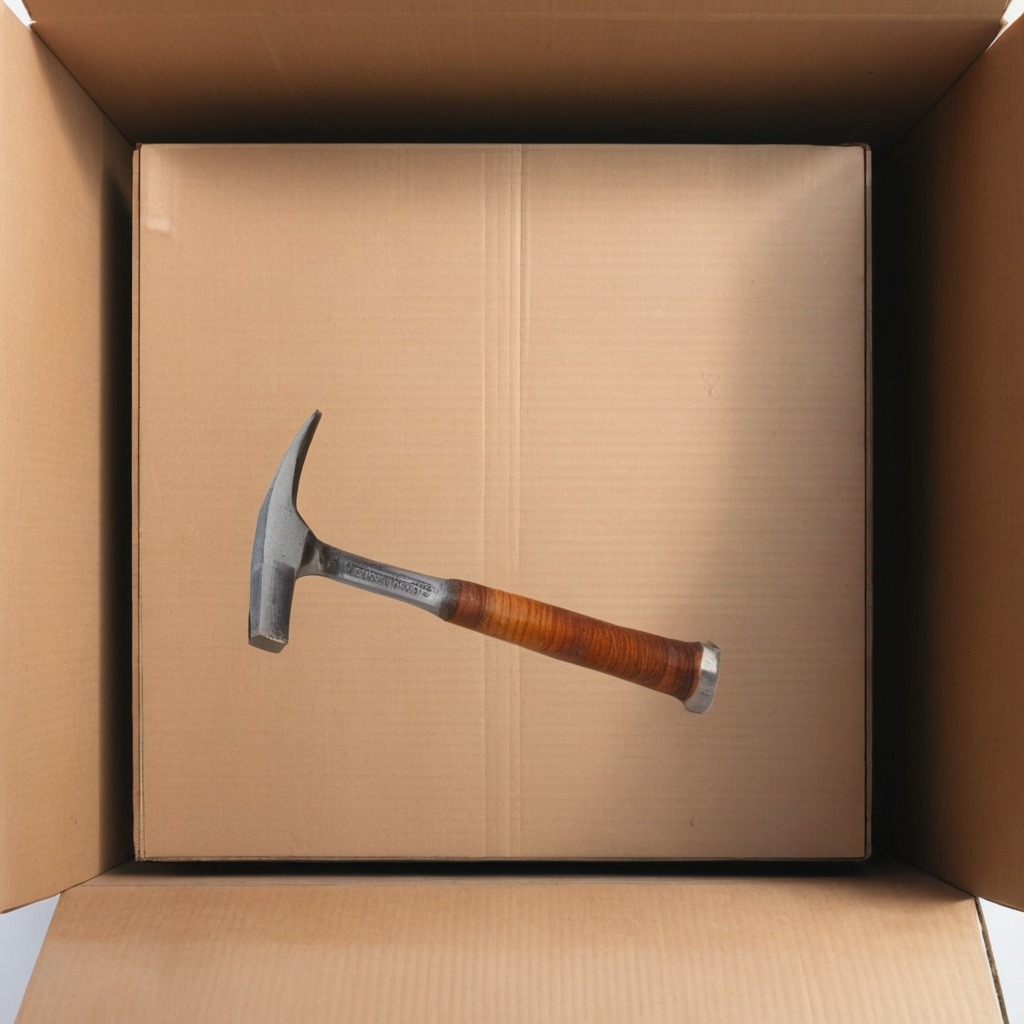
A hammer is lying on the cardboard box surface in an outdoor workshop during daytime bright natural light soft shadows slightly creased but